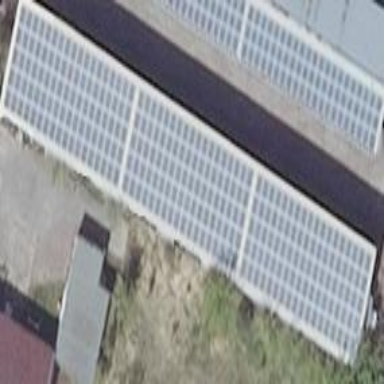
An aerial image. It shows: Solar photovoltaic panel generating electricity. It is small installation located on building.